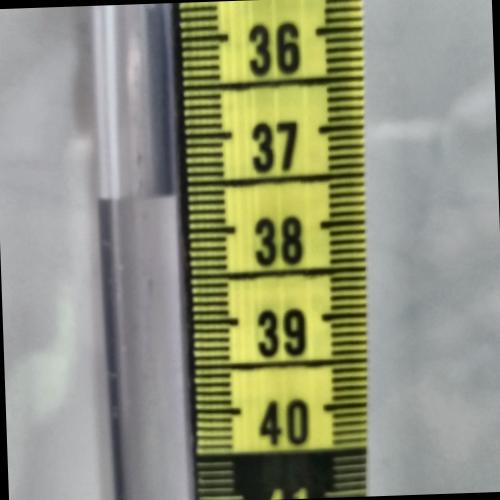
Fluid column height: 37.6 cm